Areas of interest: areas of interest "Zibo Lingxiu Motor Vehicle Driver Training Co., Ltd."
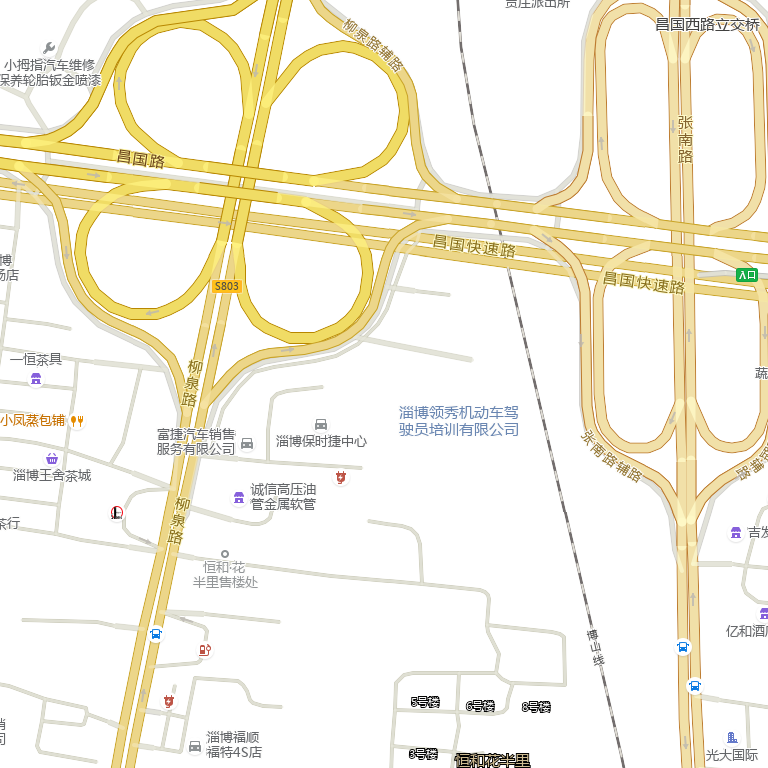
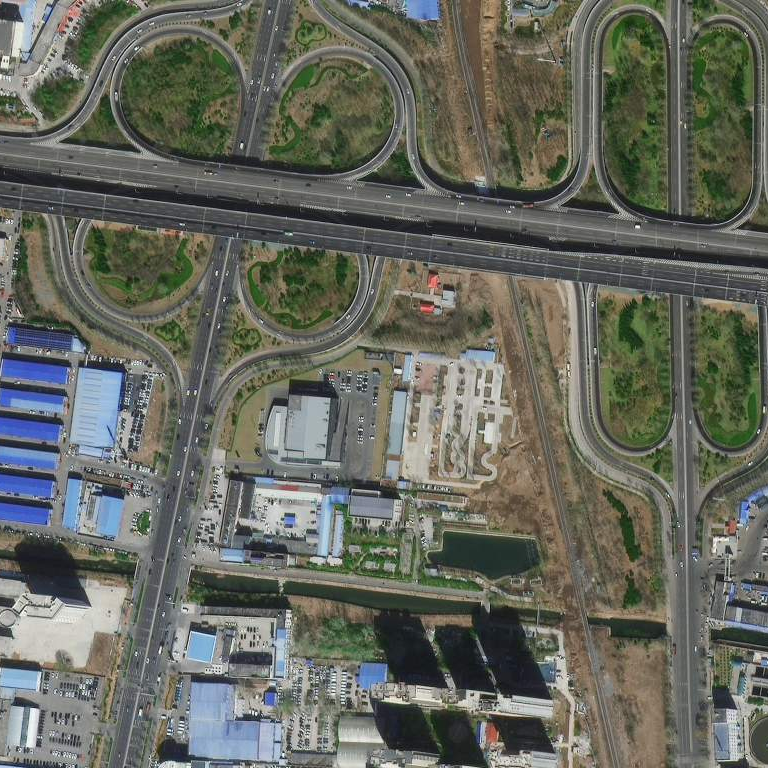